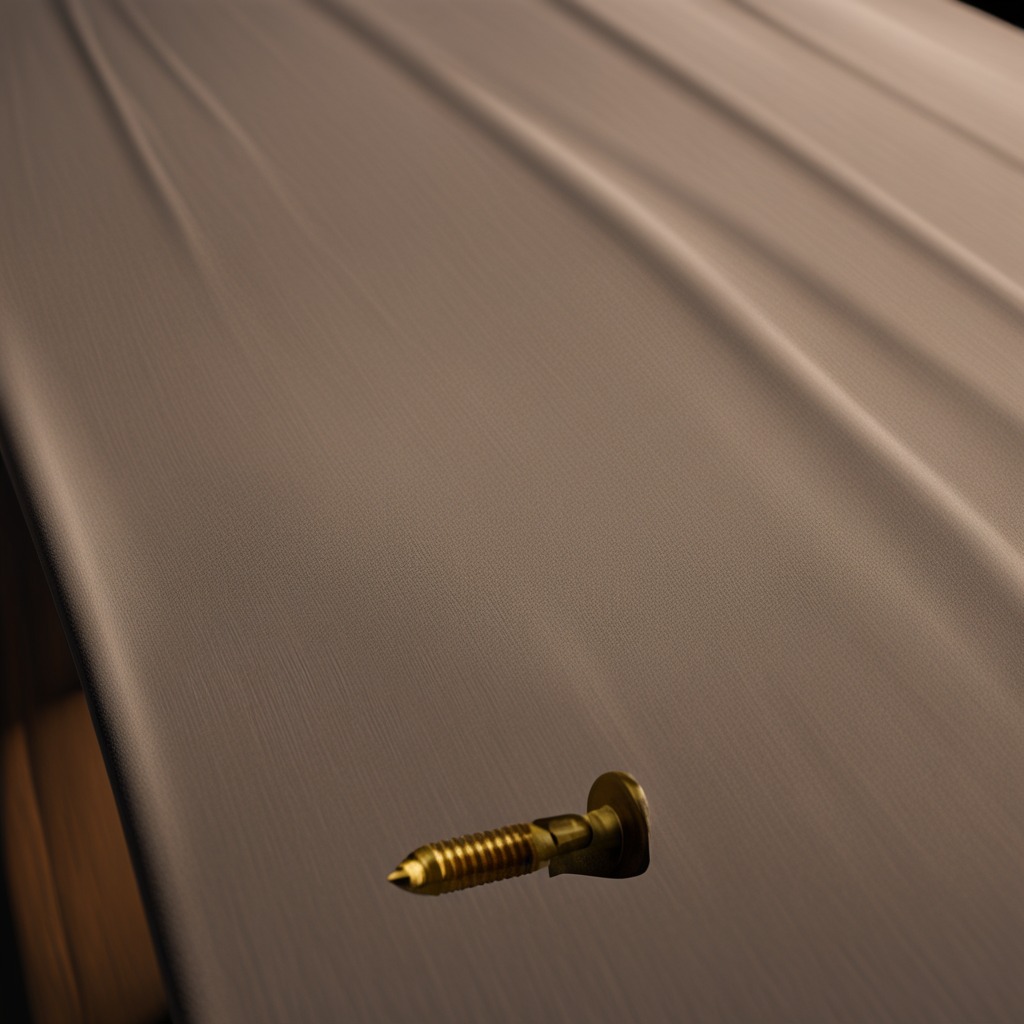
A metal screw is lying on a wooden table inside a workshop at night.